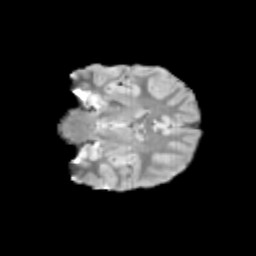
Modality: T2w
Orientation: coronal
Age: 11
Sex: male
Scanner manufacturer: siemens
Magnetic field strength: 3 T
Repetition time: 3.8 s
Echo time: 0.07 s